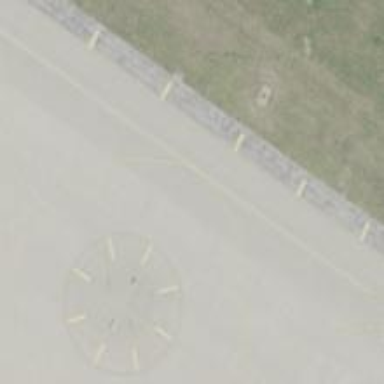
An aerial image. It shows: Image of taxiway at airport.